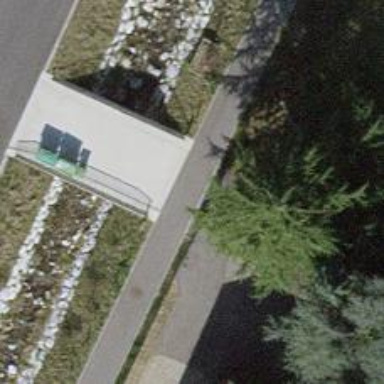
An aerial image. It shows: Asphalt sidewalk along the footway.